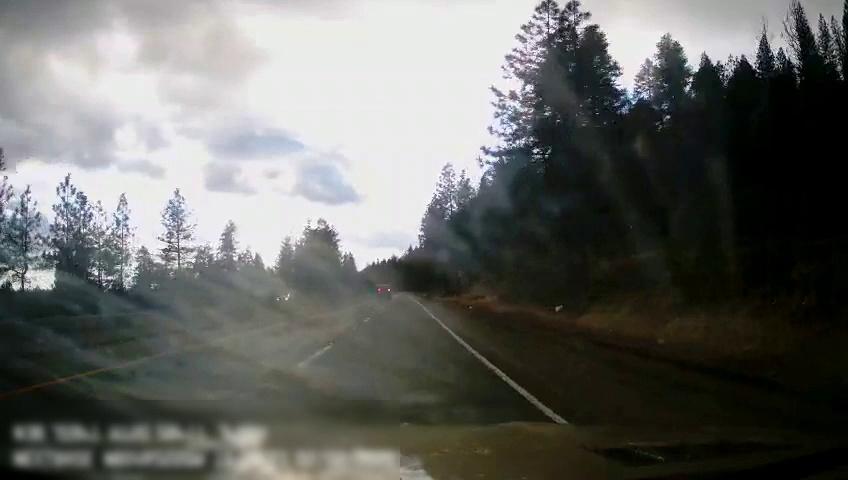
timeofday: Day
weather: Cloudy
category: Drivable Space
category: Drivable Space
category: Vehicles | Van
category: Lanes | Current Lane
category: Lanes | Alternate Lane
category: Lanes | Alternate Lane